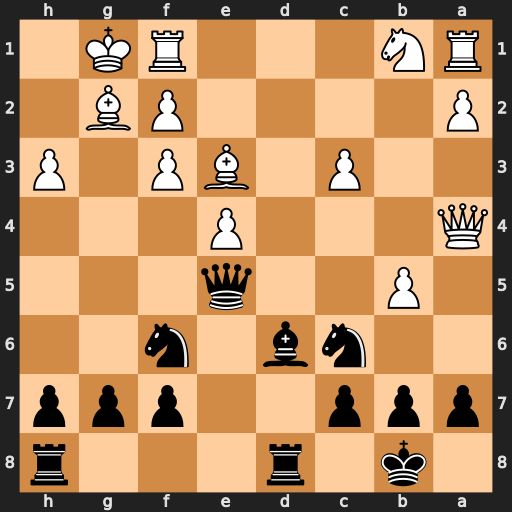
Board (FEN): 1k1r3r/ppp2ppp/2nb1n2/1P2q3/Q3P3/2P1BP1P/P4PB1/RN3RK1
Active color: b
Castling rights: -
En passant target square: -
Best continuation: Qh2#